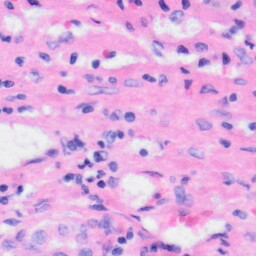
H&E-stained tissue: Liver